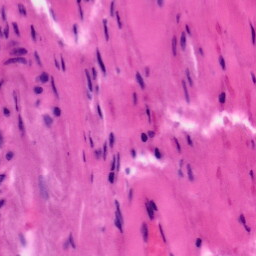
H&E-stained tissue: Tonsil